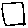
Label: square